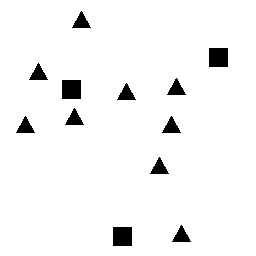
Squares: 3
Triangles: 9
Stars: 0
Total shapes: 12